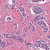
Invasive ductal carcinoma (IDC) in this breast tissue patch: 1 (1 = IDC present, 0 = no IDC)